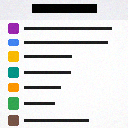
Screen state: on